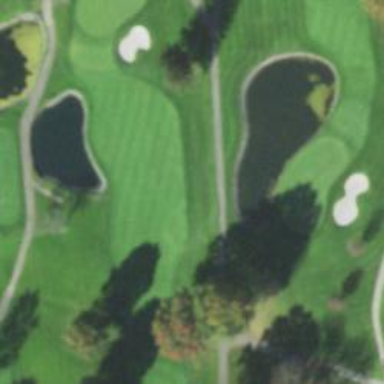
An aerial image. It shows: Pathway for golfing.